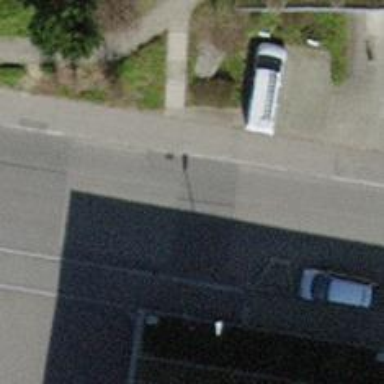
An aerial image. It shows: Footway surfaced with paving stones.